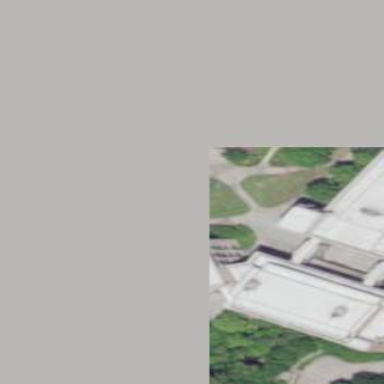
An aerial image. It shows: University building.